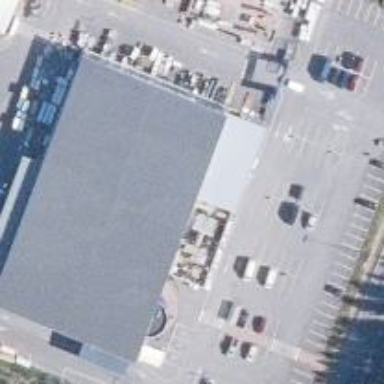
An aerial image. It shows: Hardware shop located inside building.